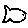
Label: fish